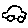
Label: car